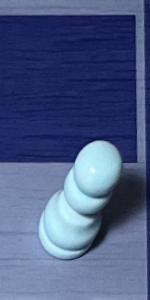
Label: Pawn_White